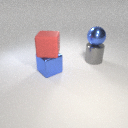
large red rubber cube in front of large blue metal sphere